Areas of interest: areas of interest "Wuyue Plaza (Qingdao West Coast Branch)"
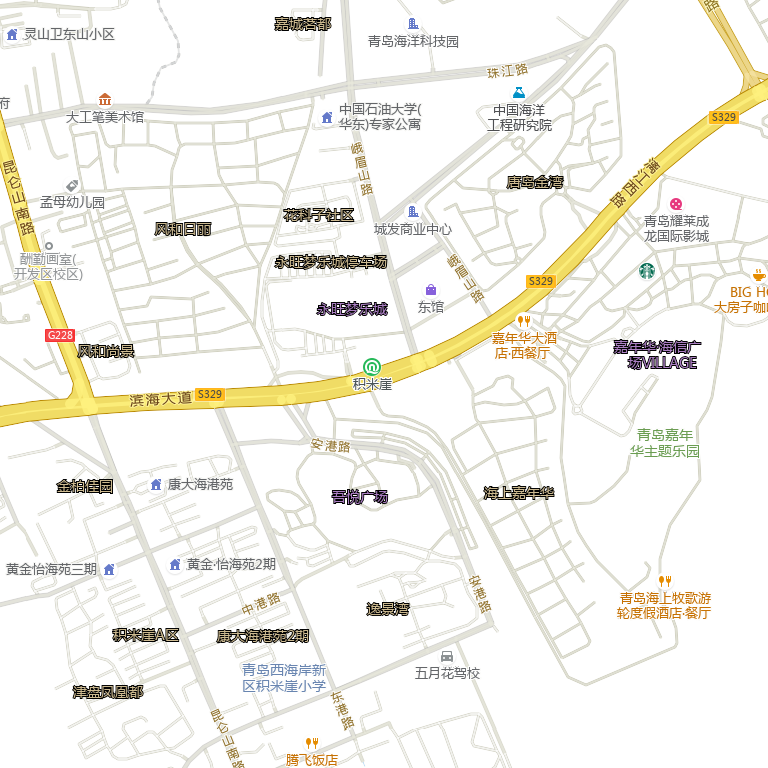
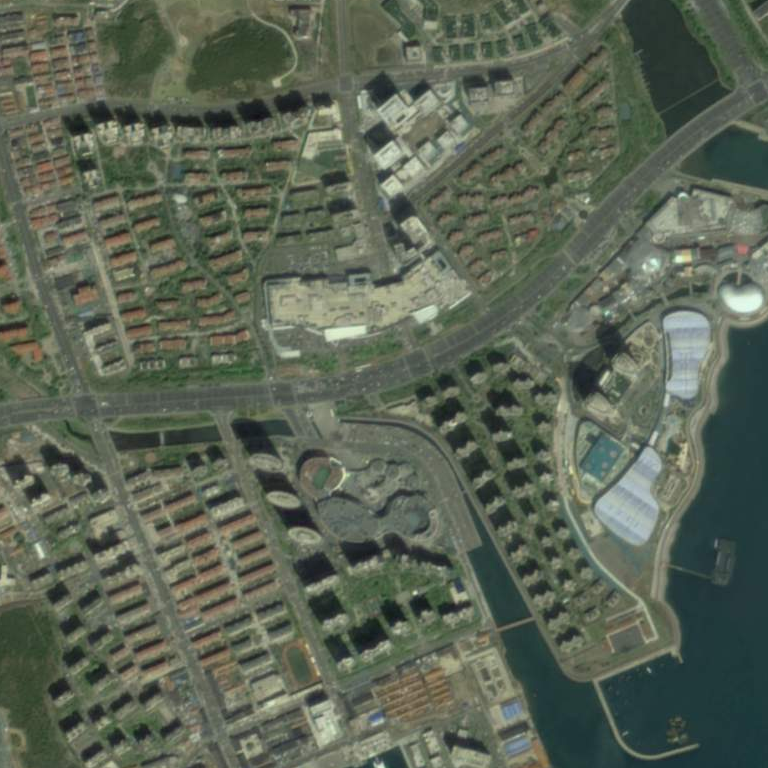